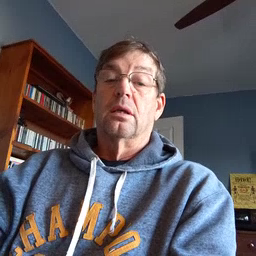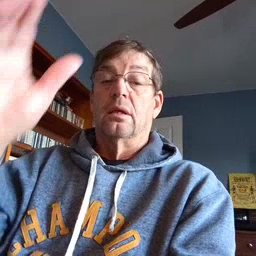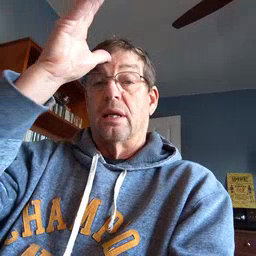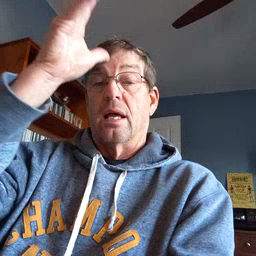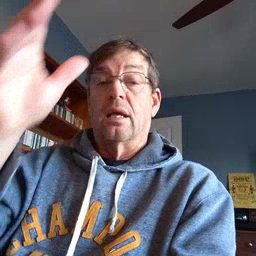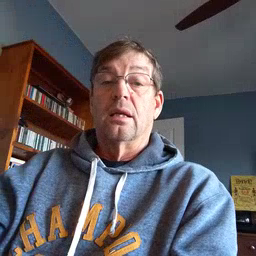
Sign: dad